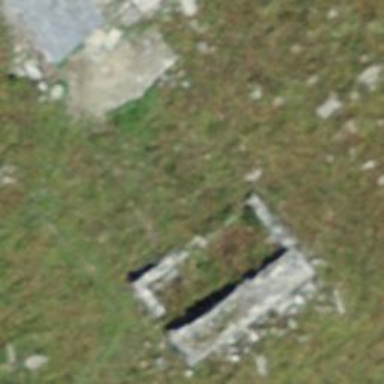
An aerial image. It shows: Historic building now in ruins.